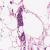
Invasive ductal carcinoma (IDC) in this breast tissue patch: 0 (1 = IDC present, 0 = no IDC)